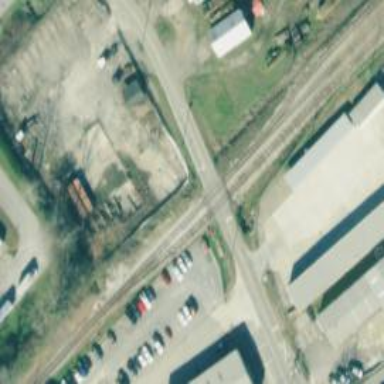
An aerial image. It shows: Railway level crossing.